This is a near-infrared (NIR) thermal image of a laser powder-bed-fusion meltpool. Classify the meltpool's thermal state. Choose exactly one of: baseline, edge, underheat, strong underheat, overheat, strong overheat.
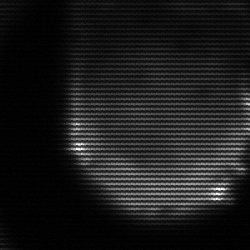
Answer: edge